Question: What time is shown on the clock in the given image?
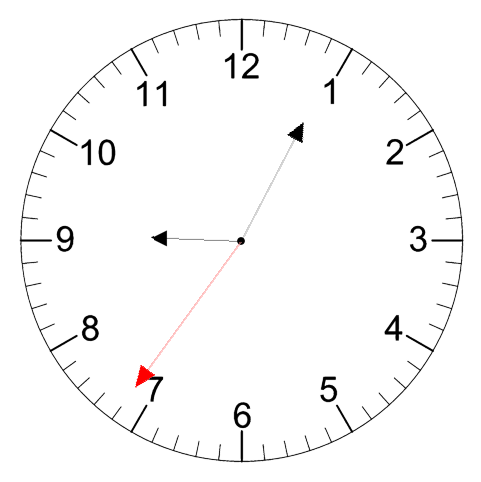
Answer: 09:04:36